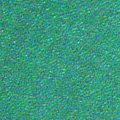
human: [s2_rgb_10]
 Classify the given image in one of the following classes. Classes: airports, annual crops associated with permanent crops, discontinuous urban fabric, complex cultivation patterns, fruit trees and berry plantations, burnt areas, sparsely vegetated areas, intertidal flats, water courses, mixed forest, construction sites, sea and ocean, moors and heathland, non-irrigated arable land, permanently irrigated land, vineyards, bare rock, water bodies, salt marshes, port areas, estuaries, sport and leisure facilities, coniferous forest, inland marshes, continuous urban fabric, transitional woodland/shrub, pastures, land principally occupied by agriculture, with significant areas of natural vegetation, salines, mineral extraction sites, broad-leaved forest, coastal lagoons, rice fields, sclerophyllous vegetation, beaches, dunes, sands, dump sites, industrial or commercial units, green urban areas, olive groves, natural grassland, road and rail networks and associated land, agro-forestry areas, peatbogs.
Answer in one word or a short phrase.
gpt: sea and ocean